Field crop: maize
Growth stage: 2
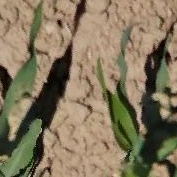
Species: maize